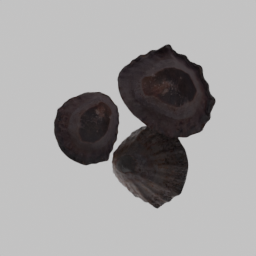
Label: animals